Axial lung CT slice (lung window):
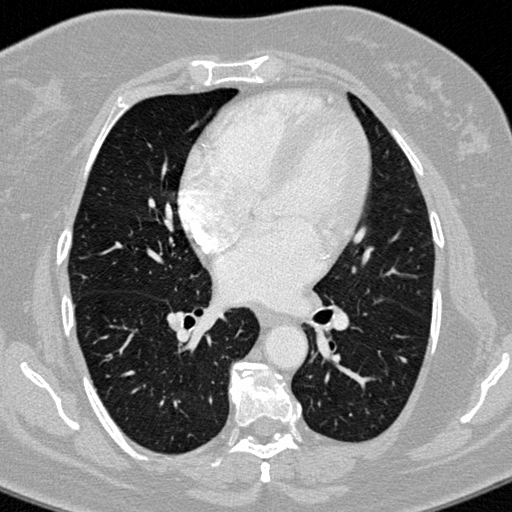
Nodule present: no